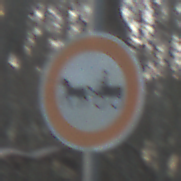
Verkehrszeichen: VerbotGespannfuhrwerke
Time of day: SunriseSunset
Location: Outdoor (Nature)
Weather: Clear
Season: Winter
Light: Natural